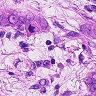
Metastatic tissue present: yes